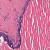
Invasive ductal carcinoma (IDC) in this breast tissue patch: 0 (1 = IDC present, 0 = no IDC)